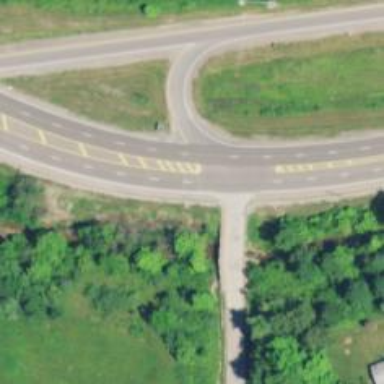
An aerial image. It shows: Stop road.